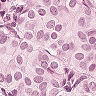
Metastatic tissue present: yes